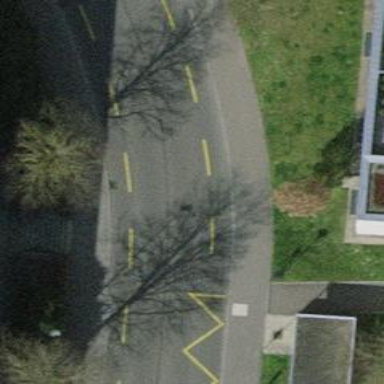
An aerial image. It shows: Residential road with asphalt surface. There are sidewalks on both sides and designated cycle lane.